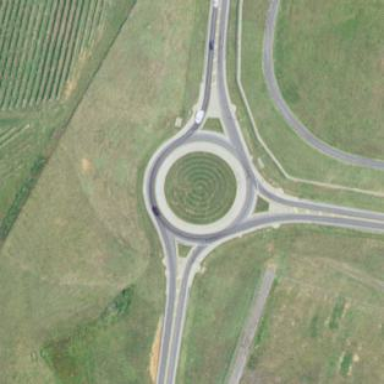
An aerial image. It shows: Asphalt road that is secondary route leading to roundabout.